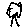
Label: tree